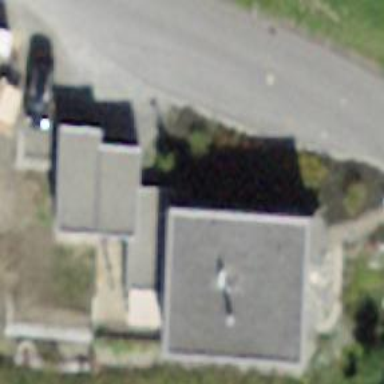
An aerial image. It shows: Detached building.